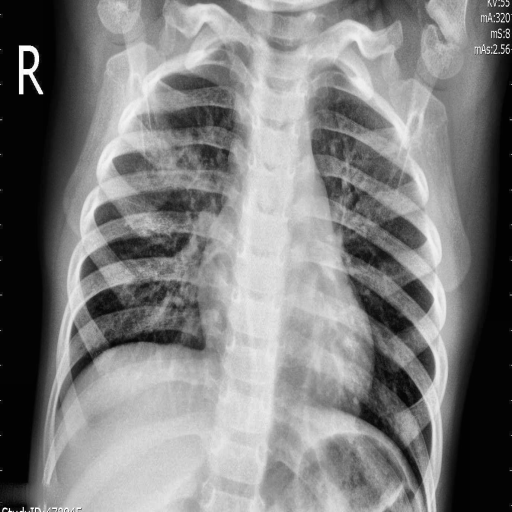
Finding: PNEUMONIA